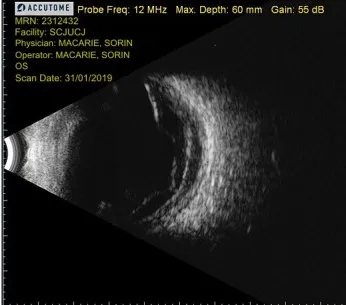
B-scan ultrasound, left eye.
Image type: ophthalmic_imaging (b_scan)